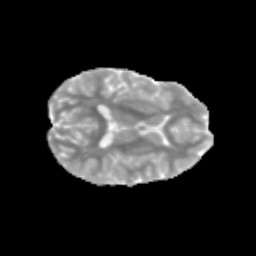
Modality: MD
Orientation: axial
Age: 10
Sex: female
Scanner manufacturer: siemens
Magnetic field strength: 3 T
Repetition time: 3.8 s
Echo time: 0.07 s